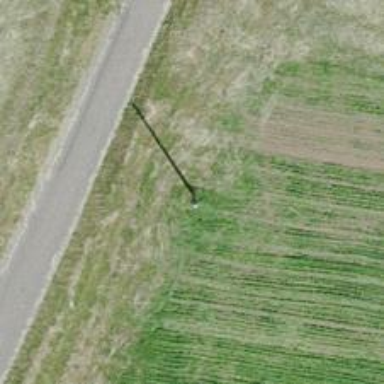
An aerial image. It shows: Cable for power transmission.